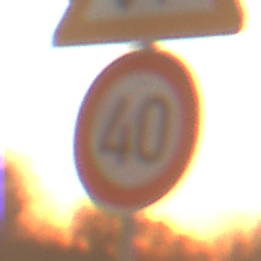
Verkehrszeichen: Geschwindigkeit40
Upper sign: Gegenverkehr
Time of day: SunriseSunset
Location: Outdoor (Nature)
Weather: PartlyCloudy
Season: NotSpecified
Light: Natural